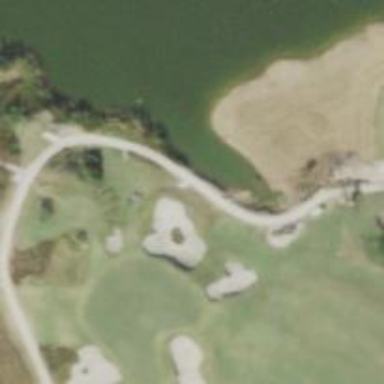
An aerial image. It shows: Path for both roads and golfers.